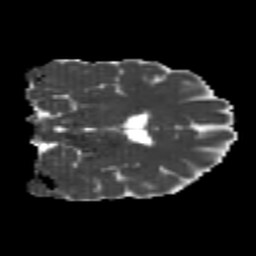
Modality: MD
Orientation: coronal
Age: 24
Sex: male
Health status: healthy
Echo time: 0.074 s